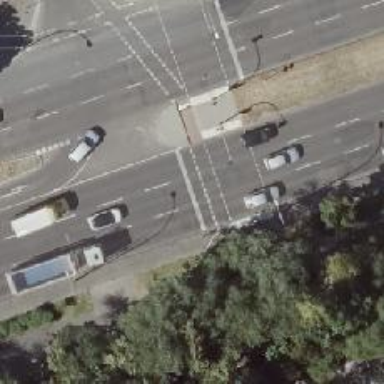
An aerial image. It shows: Road with traffic signals.